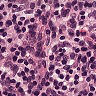
Metastatic tissue present: no